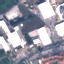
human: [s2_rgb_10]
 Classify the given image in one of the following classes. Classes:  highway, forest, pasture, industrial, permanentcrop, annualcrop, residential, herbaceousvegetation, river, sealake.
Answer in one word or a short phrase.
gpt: Industrial